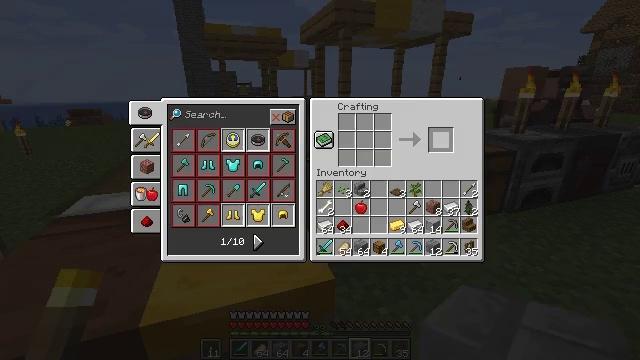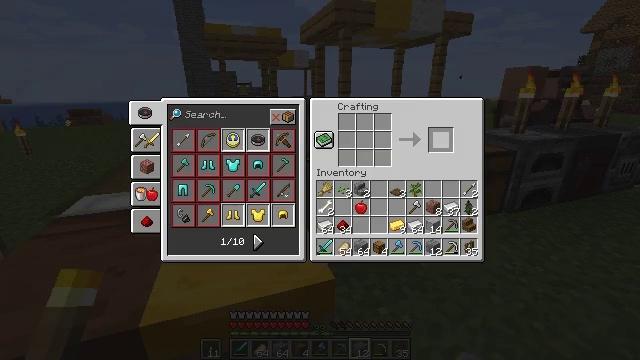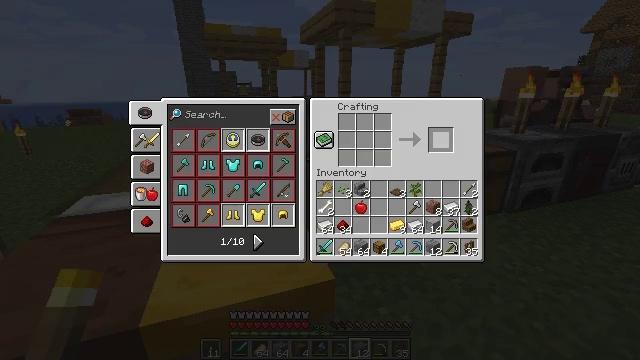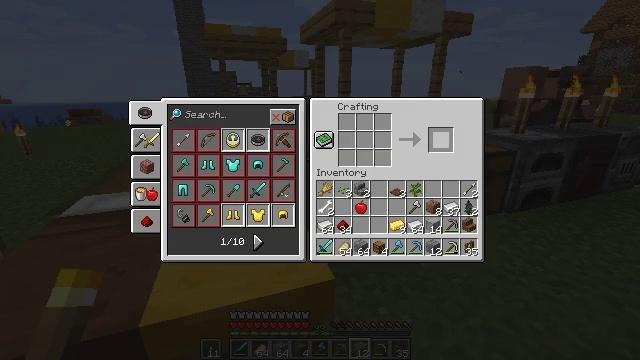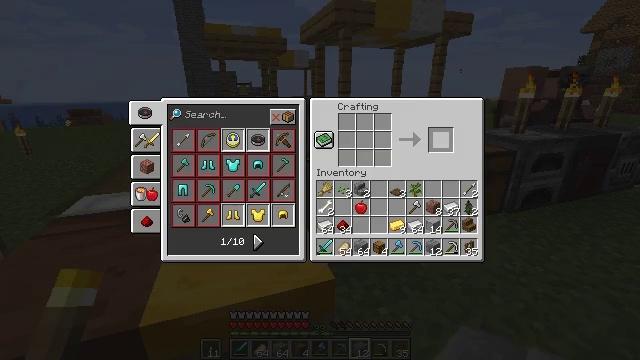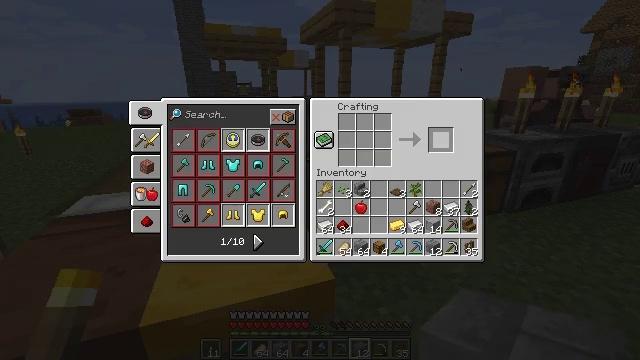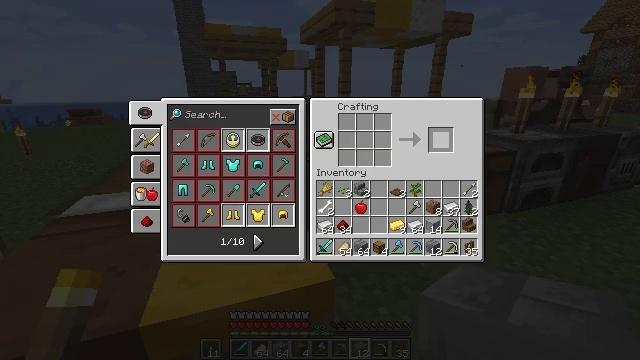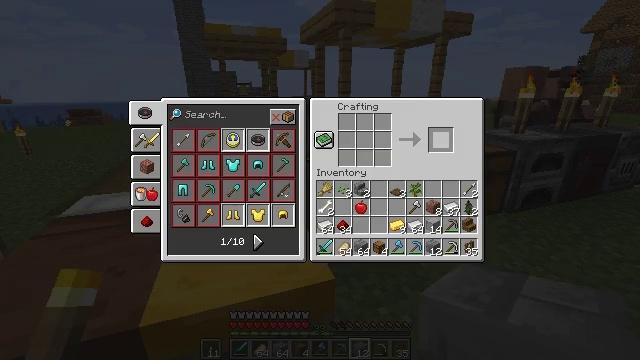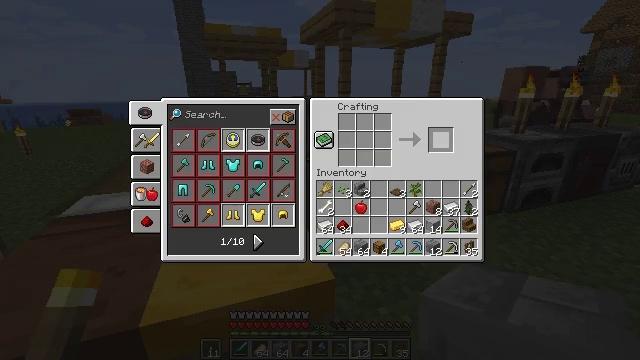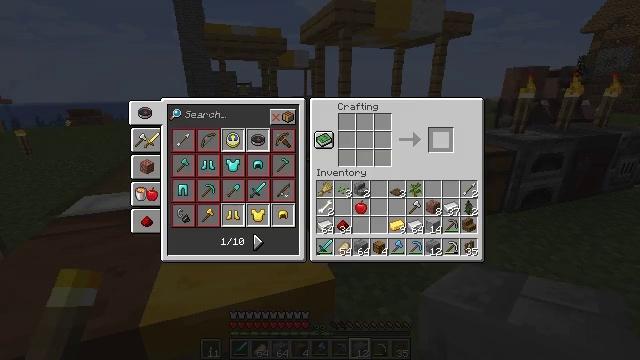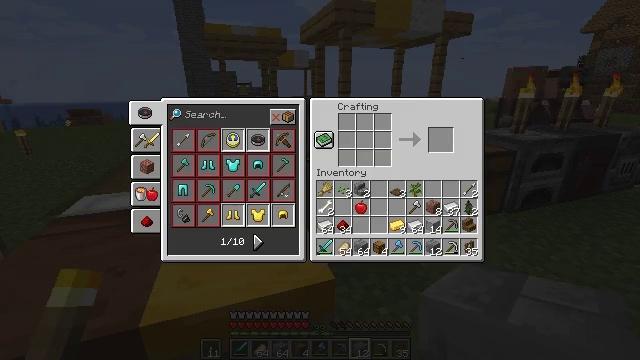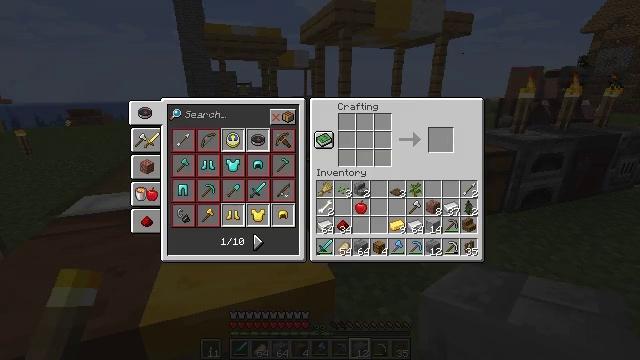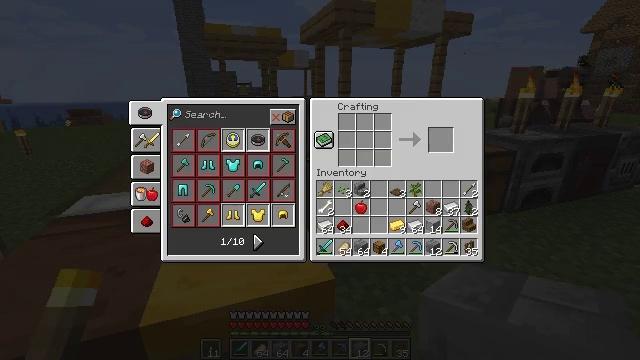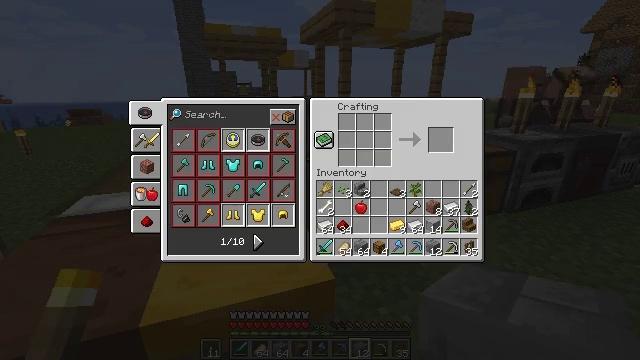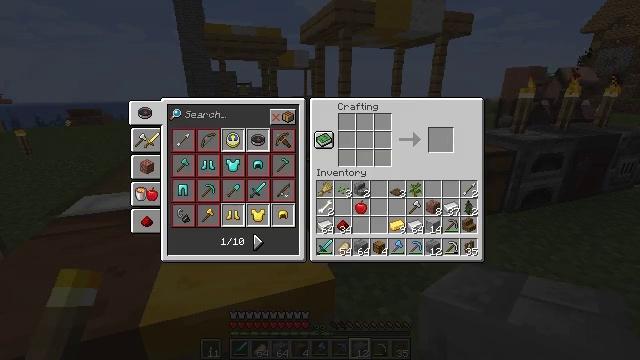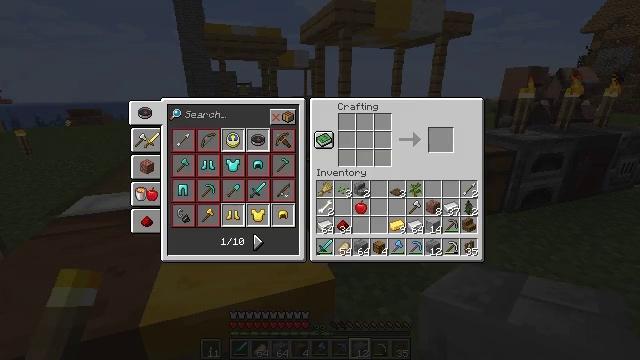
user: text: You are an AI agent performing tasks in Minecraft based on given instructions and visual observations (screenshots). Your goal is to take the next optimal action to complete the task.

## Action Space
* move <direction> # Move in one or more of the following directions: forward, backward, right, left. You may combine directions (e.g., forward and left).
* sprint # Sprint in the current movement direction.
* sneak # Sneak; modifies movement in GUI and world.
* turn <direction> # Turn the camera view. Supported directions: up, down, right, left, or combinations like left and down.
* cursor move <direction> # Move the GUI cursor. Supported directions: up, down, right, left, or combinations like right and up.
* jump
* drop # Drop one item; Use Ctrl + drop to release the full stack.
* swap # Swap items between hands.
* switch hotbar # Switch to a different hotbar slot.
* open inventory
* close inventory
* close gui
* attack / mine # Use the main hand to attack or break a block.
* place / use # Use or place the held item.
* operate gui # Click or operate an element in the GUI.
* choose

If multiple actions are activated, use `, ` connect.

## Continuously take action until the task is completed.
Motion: motion action
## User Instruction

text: Mine the smooth stone.
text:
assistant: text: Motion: sneak, open gui
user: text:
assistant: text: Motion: sneak
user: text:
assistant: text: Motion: sneak
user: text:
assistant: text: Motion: no_op
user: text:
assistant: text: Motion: no_op
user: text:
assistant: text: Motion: no_op
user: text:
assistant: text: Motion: no_op
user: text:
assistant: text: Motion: no_op
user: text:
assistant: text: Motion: no_op
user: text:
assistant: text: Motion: no_op
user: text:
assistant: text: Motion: no_op
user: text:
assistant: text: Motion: no_op
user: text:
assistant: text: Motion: no_op
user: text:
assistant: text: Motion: no_op
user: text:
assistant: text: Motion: no_op
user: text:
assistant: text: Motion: no_op
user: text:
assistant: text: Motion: close gui
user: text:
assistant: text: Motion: turn left
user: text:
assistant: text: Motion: turn left
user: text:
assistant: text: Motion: turn left
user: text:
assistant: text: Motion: turn left
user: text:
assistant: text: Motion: no_op
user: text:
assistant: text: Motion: turn left
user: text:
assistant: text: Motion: turn left
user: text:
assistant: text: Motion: turn left
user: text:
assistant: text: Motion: turn left
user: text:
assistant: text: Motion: turn left
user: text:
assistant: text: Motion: turn left
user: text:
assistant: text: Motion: turn left
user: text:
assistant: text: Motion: move forward, turn left